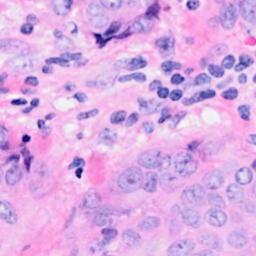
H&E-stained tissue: Breast